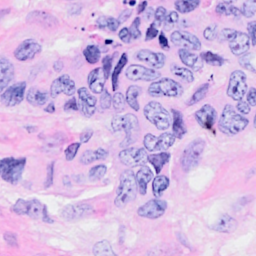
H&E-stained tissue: Breast